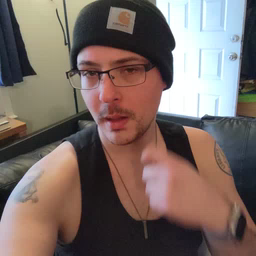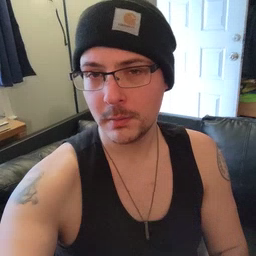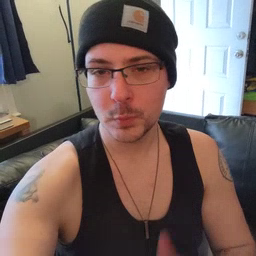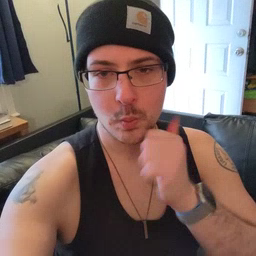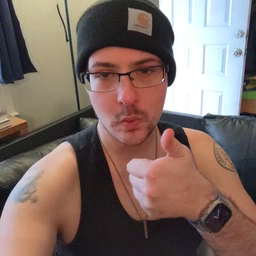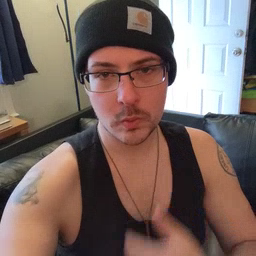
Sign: tomorrow